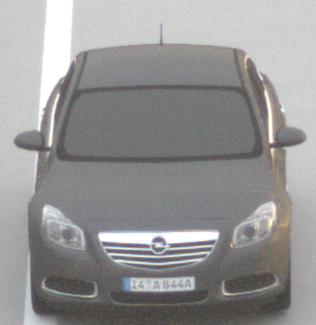
Make: Opel
Model: Insignia 1.6
Detailed model: Insignia (A) Notch Back
Model produced from: 2008/11
Model produced until: 2008/12
Doors: 4
Color: gray
Road condition: dry road
Daytime: sunrise or sunset
Contrast: low contrast